Question: My data looks like this example:
'''
dataExample<-data.frame(Time=seq(1:10),
Data1=runif(10,5.3,7.5),
Data2=runif(10,4.3,6.5),
Application=c("Substance1","Substance1","Substance1",
"Substance1","Substance2","Substance2","Substance2",
"Substance2","Substance1","Substance1"))
dataExample
Time Data1 Data2 Application
1 1 6.511573 5.385265 Substance1
2 2 5.870173 4.512775 Substance1
3 3 6.822132 5.109790 Substance1
4 4 5.940528 6.281412 Substance1
5 5 7.269394 4.680380 Substance2
6 6 6.122454 6.015899 Substance2
7 7 5.660429 6.113362 Substance2
8 8 6.649749 4.344978 Substance2
9 9 7.252656 4.764667 Substance1
10 10 7.204440 5.835590 Substance1
'''
I would like to indicate at which time any Substance was applied that is different from 'dataExample$Application[1]'.
Here I show you the way I get this ploted, but I assume that there is a much easier way to do it with ggplot.
'''
library(reshape2)
library(ggplot)
plotDataExample<-function(DataFrame){
longDF<-melt(DataFrame,id.vars=c("Time","Application"))
p=ggplot(longDF,aes(Time,value,color=variable))+geom_line()
maxValue=max(longDF$value)
minValue=min(longDF$value)
yAppLine=maxValue+((maxValue-minValue)/20)
xAppLine1=min(longDF$Time[which(longDF$Application!=longDF$Application[1])])
xAppLine2=max(longDF$Time[which(longDF$Application!=longDF$Application[1])])
lineData=data.frame(x=c(xAppLine1,xAppLine2),y=c(yAppLine,yAppLine))
xAppText=xAppLine1+(xAppLine2-xAppLine1)/2
yAppText=yAppLine+((maxValue-minValue)/20)
appText=longDF$Application[which(longDF$Application!=longDF$Application[1])[1]]
textData=data.frame(x=xAppText,y=yAppText,appText=appText)
p=p+geom_line(data=lineData,aes(x=x, y=y),color="black")
p=p+geom_text(data=textData,aes(x=x,y=y,label = appText),color="black")
return(p)
}
plotDataExample(dataExample)
'''

Do you know a better way to get a similar result so that I could possibly indicate more than one factor (e.g. Substance3, Substance4 ...).
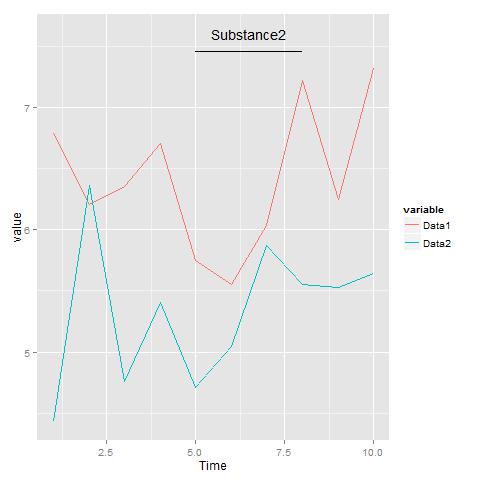
Answer: First, made new sample data to have more than 2 levels and twice repeated 'Substance2'.
'''
dataExample<-data.frame(Time=seq(1:10),
Data1=runif(10,5.3,7.5),
Data2=runif(10,4.3,6.5),
Application=c("Substance1","Substance1","Substance2",
"Substance2","Substance1","Substance1","Substance2",
"Substance2","Substance3","Substance3"))
'''
Didn't make this as function to show each step.
Add new column 'groups' to original data frame - this contains identifier for grouping of 'Applications' - if substance changes then new group is formed.
'''
dataExample$groups<-c(cumsum(c(1,tail(dataExample$Application,n=-1)!=head(dataExample$Application,n=-1))))
'''
Convert to long format data for lines of data.
'''
longDF<-melt(dataExample,id.vars=c("Time","Application","groups"))
'''
Calculate positions for Substance identifiers. Used function 'ddply()' from library 'plyr'. For calculation only data that differs from first 'Application' value are used (that's 'subset()'). Then 'Application' and 'groups' are used for grouping of data. Calculated starting, middle and ending positions on x axis and y value taken as maximal 'value' +0.3.
'''
library(plyr)
lineData<-ddply(subset(dataExample,Application != dataExample$Application[1]),
.(Application,groups),
summarise,minT=min(Time),maxT=max(Time),
meanT=mean(Time),ypos=max(longDF$value)+0.3)
'''
Now plot longDF data with 'ggplot()' and 'geom_line()' and add segments above plot with 'geom_segment()' and text with 'annotate()' using new data frame 'lineData'.
'''
ggplot(longDF,aes(Time,value,color=variable))+geom_line()+
geom_segment(data=lineData,aes(x=minT,xend=maxT,y=ypos,yend=ypos),inherit.aes=FALSE)+
annotate("text",x=lineData$meanT,y=lineData$ypos+0.1,label=lineData$Application)
'''